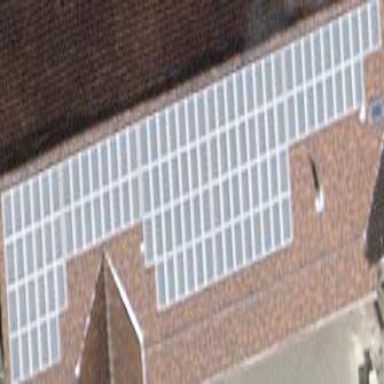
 consisting of solar photovoltaic panels."